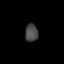
Tissue: lung
Cell type: Endothelial cells
Senescence score: 0.6052
Nuclear area (px): 221
Mean DAPI intensity: 73.792